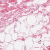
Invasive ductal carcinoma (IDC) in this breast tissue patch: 0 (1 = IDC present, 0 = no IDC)